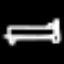
Label: bed